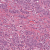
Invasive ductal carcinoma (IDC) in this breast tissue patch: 1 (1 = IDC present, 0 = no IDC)